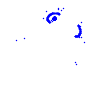
Particle: electron